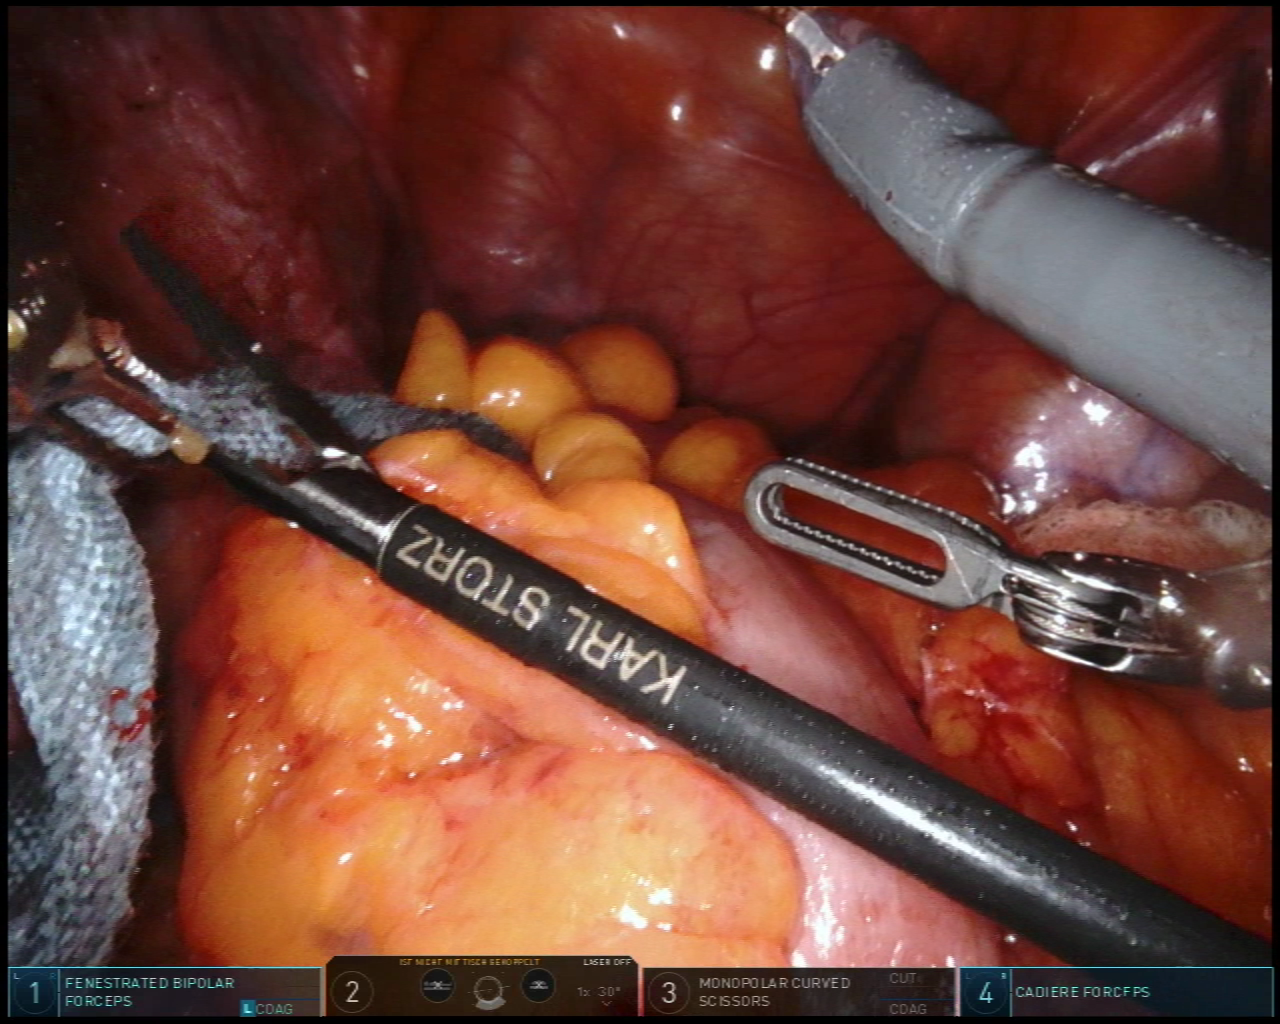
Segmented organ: abdominal_wall
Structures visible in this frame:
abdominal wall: yes
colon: yes
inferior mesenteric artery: no
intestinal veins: no
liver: no
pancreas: no
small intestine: no
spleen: no
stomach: no
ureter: no
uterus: no
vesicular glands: no